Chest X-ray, AP view. Patient: 28 years old, sex F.
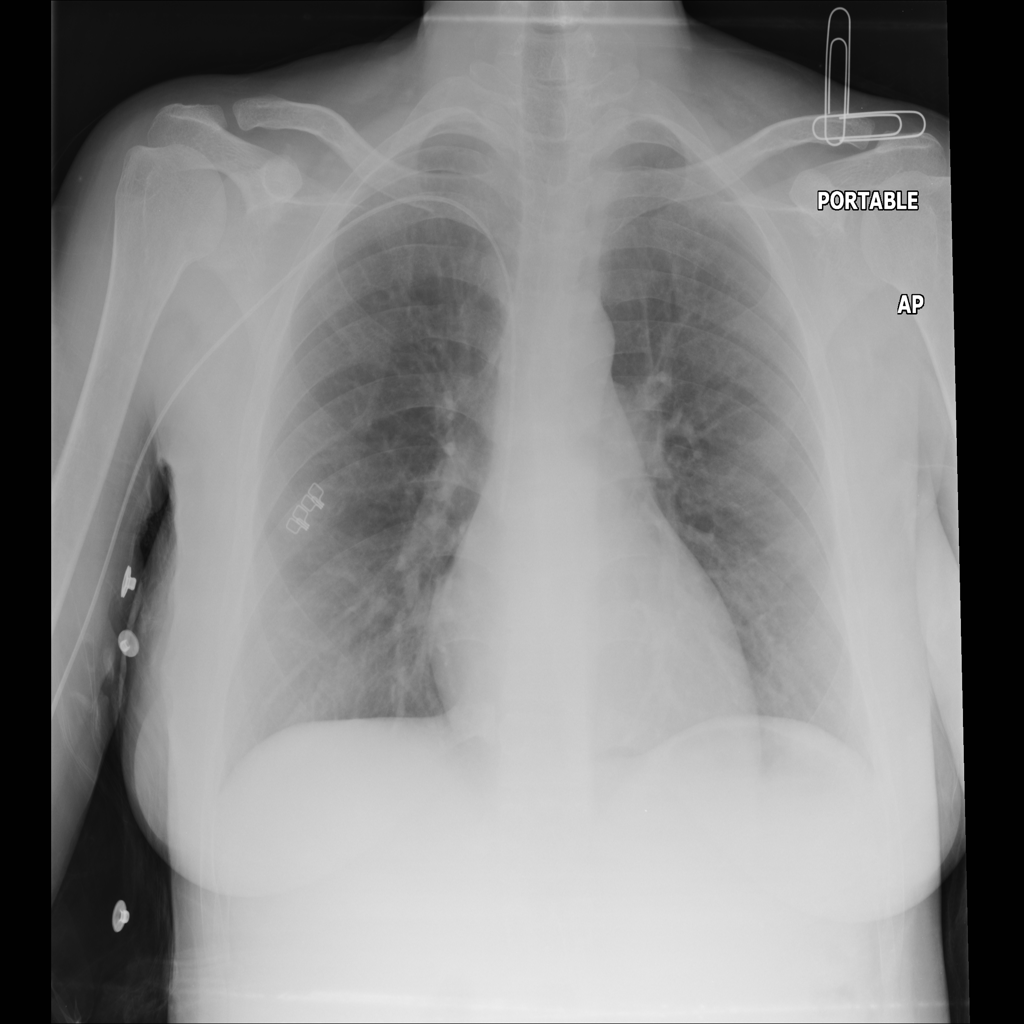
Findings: No Finding